Field crop: maize
Growth stage: 2
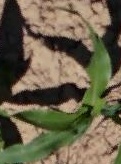
Species: maize